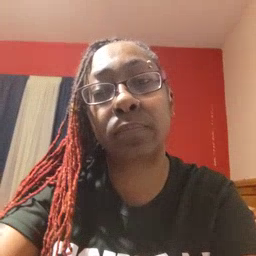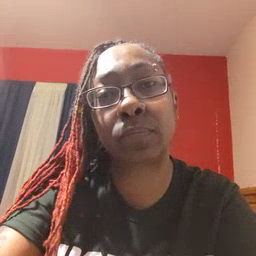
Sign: mouth